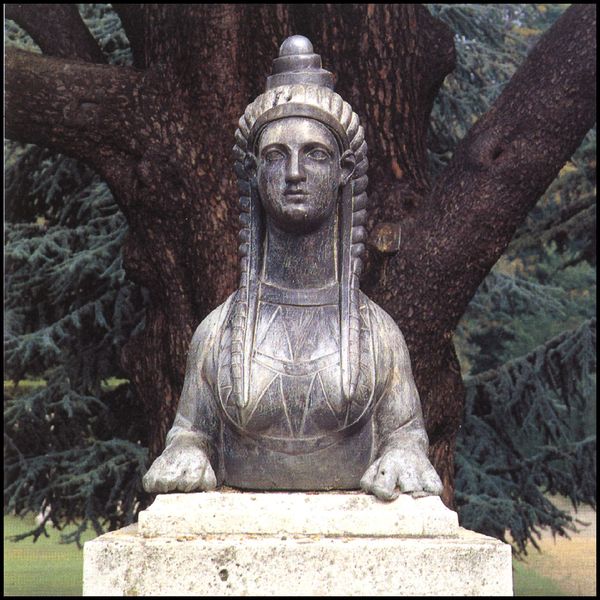
Titel: Sphinx im Garten von Lord Burlington, Chiswick House
Künstler: William Kent
Standort: London, Chiswick House (EU - GB)
Schlagwörter: baum, fuß, kopf, mann, brust, frau, haar, kleid, marmor, blick, park, rasen, tier, gesicht, sockel, stein, baumstamm, haare, lange haare, frontal, krone, skulptur, statue, kopfbedeckung, brüste, ruhe, büste, bronze, podest, tanne, pfote, kiefer, tannenbaum, zeder, erleuchtung, einsicht, indien, menschlich, weise, sphinx, perrücke, buddah, buddha, inspiration, okkultismus, dominanz, burst, harz, erleichterung, tbuddha, budhismus